Field crop: maize
Growth stage: 2
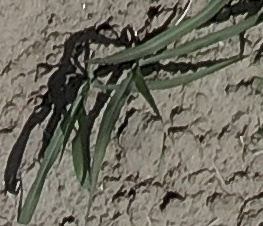
Species: sorghum